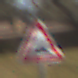
Verkehrszeichen: UnebeneFahrbahn
Umgebung: Outdoor, Nature
Tageszeit: MorningAfternoon
Wetter: PartlyCloudy
Licht: Natural
Jahreszeit: NotSpecified
Kontrast: HighContrast